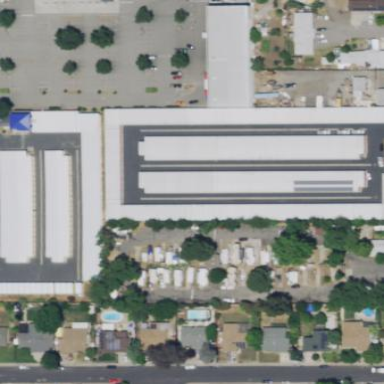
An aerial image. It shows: Storage rental shop located in building.